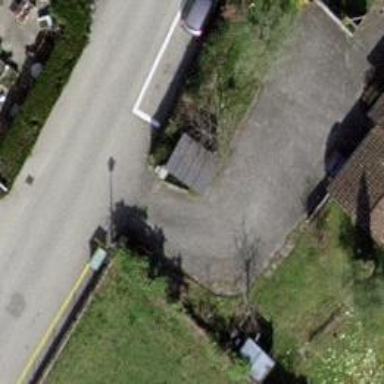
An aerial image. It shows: Gate.